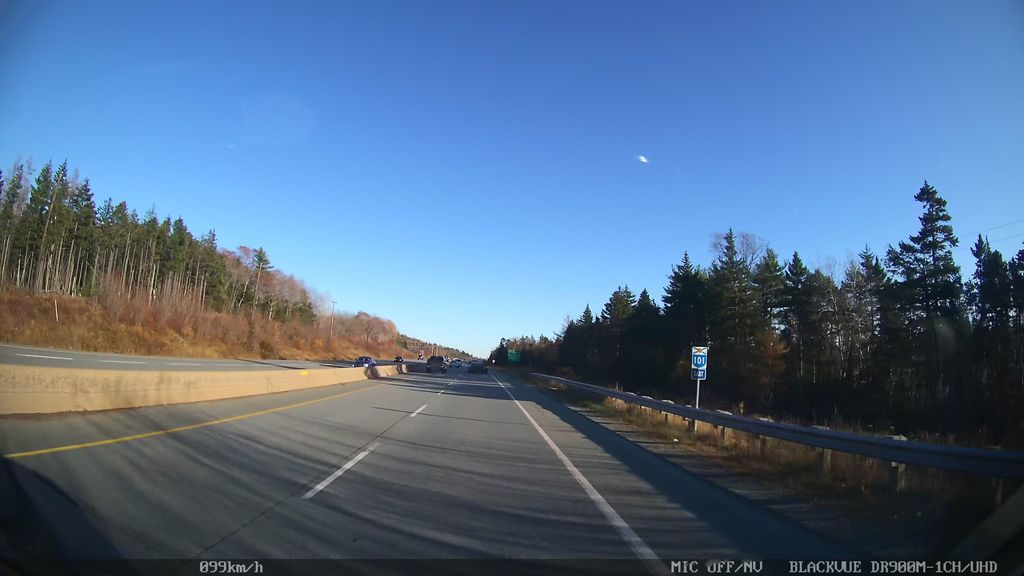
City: halifax